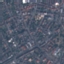
Land use / land cover class: Residential